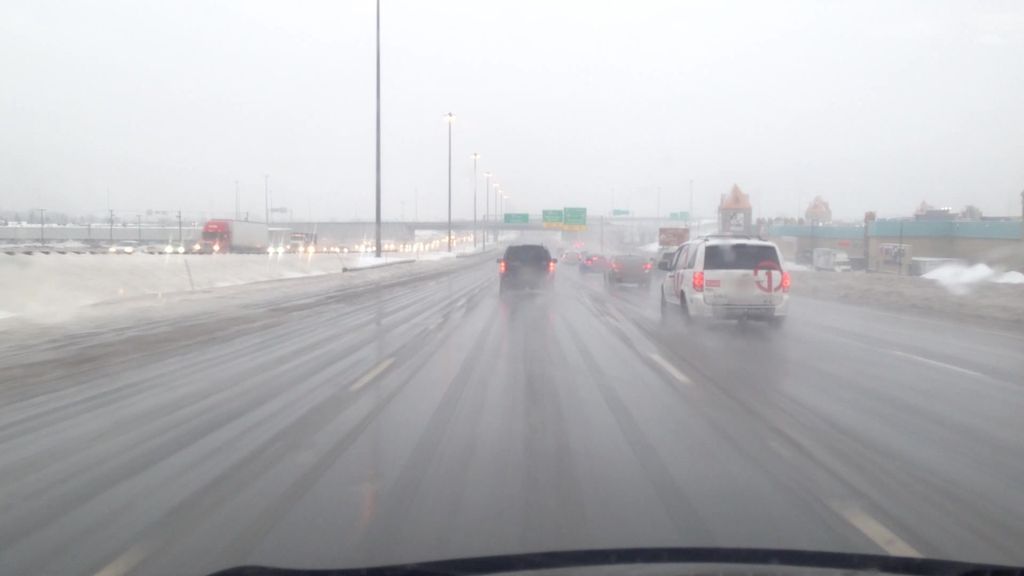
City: montreal